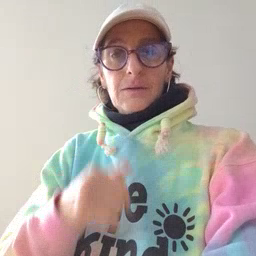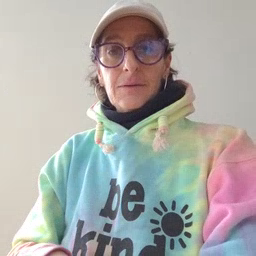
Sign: cry